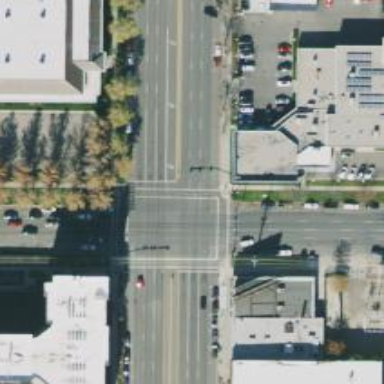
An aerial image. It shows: Footway on asphalt with marked crossing lines.